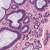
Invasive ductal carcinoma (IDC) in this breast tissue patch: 0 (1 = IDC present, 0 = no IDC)